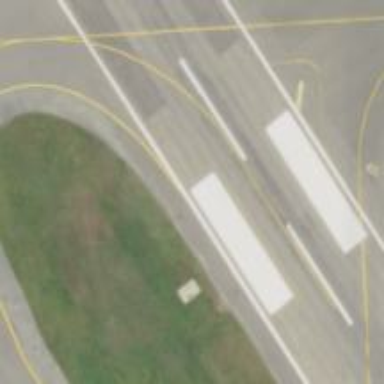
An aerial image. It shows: Asphalt runway at the airport.